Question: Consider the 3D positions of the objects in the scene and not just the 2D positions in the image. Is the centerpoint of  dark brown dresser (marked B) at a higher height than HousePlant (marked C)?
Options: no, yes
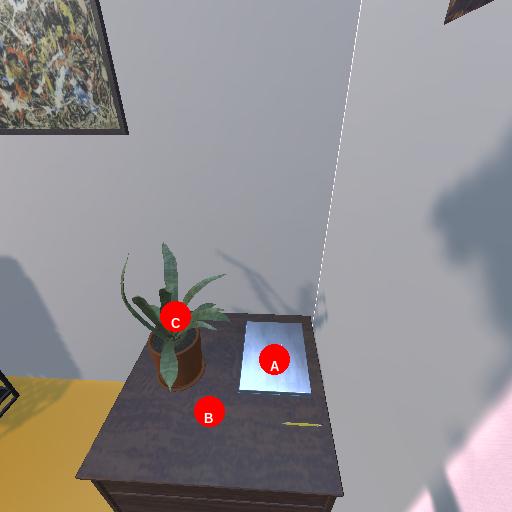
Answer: no